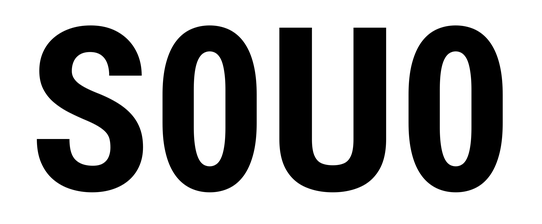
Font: Roboto_Condensed_Bold